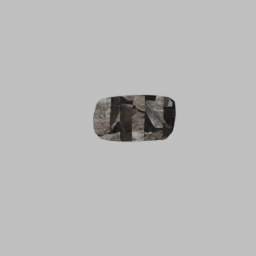
Label: nature